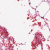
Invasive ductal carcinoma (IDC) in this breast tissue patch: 0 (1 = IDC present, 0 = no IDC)